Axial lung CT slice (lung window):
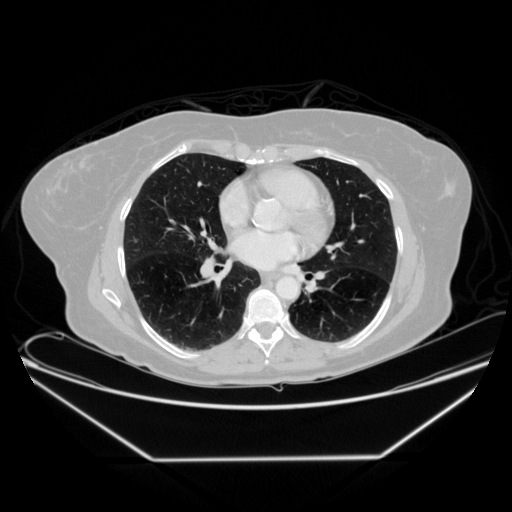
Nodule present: no